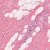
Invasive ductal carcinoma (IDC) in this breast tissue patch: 0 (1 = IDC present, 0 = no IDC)